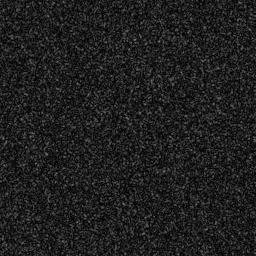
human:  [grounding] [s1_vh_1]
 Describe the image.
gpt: In the satellite image, there is  <ref>1 medium ship </ref> <box>[[12, 49, 19, 67, 0]]</box> located at left.